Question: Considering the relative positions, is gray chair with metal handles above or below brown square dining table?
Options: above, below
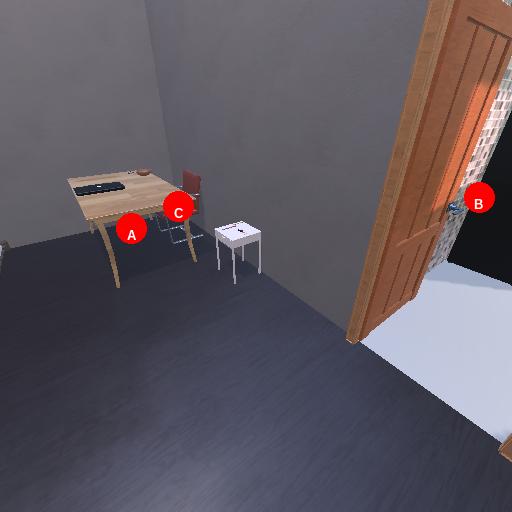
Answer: above